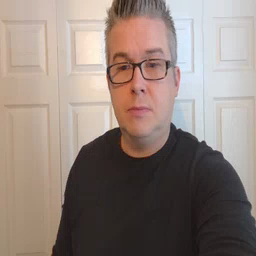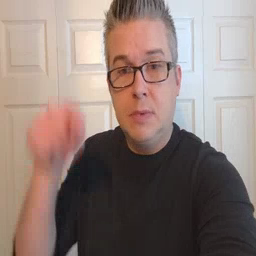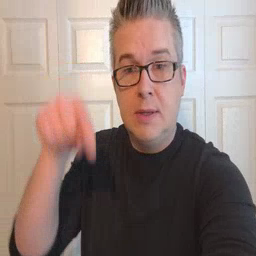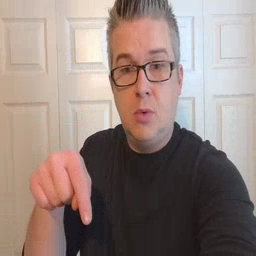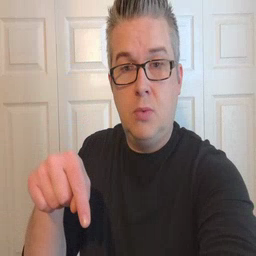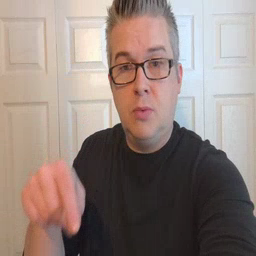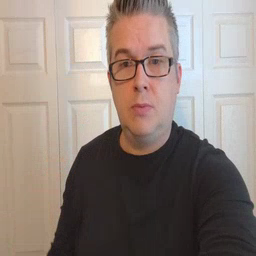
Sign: down